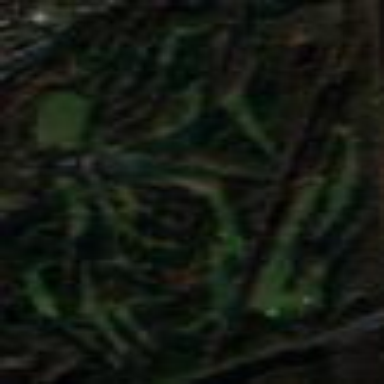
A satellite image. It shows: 18-hole golf course classified as leisure land.